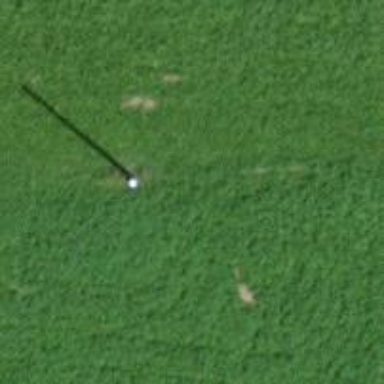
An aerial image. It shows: Power pole.